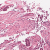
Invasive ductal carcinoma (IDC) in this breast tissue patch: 1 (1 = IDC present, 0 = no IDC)